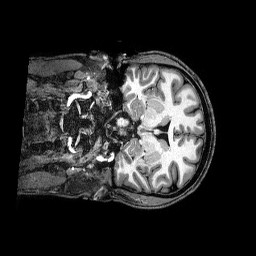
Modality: T1w
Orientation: coronal
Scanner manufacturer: philips
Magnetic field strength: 3 T
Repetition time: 2.5 s
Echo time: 0.0057 s